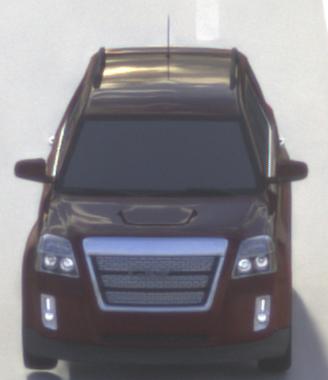
Make: GMC
Model: Terrain
Detailed model: Gen. 1
Model produced from: 2009
Model produced until: 2017
Doors: 5
Color: red
Road condition: dry road
Daytime: morning or afternoon
Contrast: medium contrast